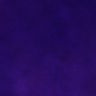
Metastatic tissue present: no